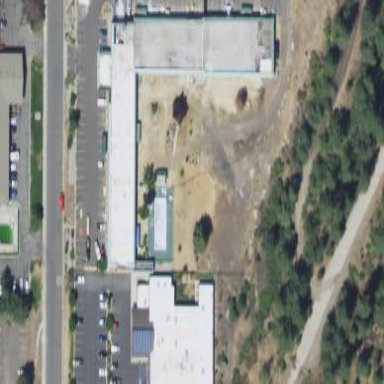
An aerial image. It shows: Building that is motel.